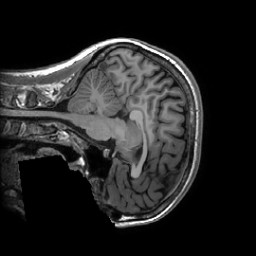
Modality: T1w
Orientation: sagittal
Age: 23
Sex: female
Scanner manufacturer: ge
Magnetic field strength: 3 T
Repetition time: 0.007348 s
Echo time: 0.003036 s